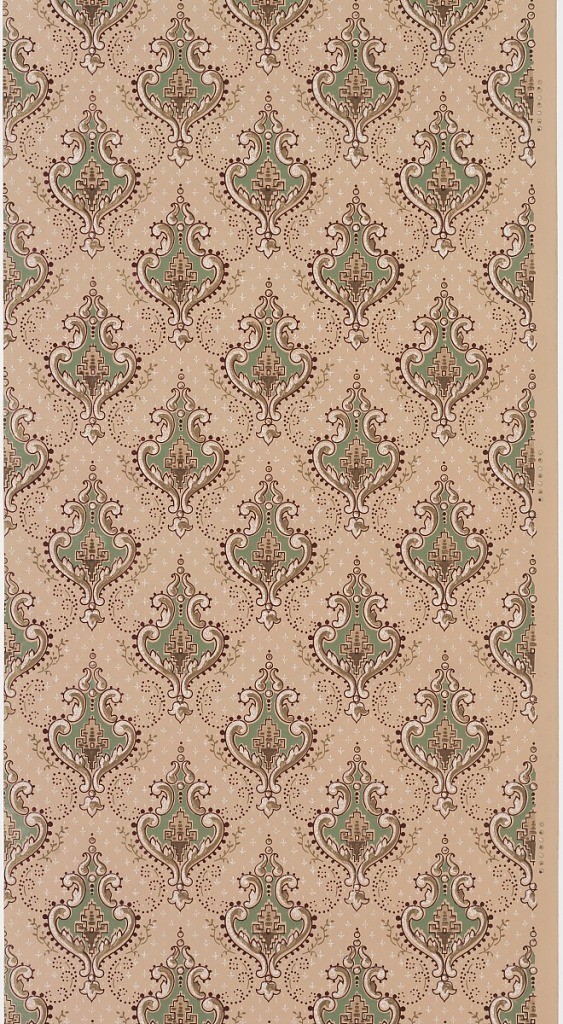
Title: Sidewall
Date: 1905–1915
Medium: Machine-printed paper, liquid mica
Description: On tan ground, staggered medallions in arabesque form framed by scrolls containing turquoise ground with geometric structure.